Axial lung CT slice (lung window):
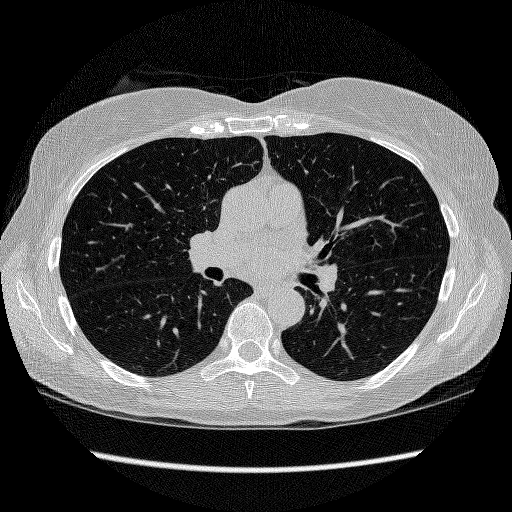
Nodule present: no